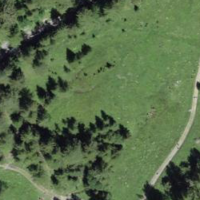
EUNIS habitat code: 23
Species observed at this site:
Astrantia major
Dactylorhiza maculata
Plantago media
Aporia crataegi
Misumena vatia